二年级 · 度量几何学
羊家和小鹿家分别在大树的两边。（填写整百数）

（1）小羊家离大树约（）米, 小鹿家离大树约（）米。

（2）小羊家和小鹿家大约相距（）米，小羊家到大树比小鹿家到大树大约近（）米。

（3）某天小鹿想去小羊家找小鹿然后一起去大树下玩要, 那么小鹿到大树下大约走了多少米?
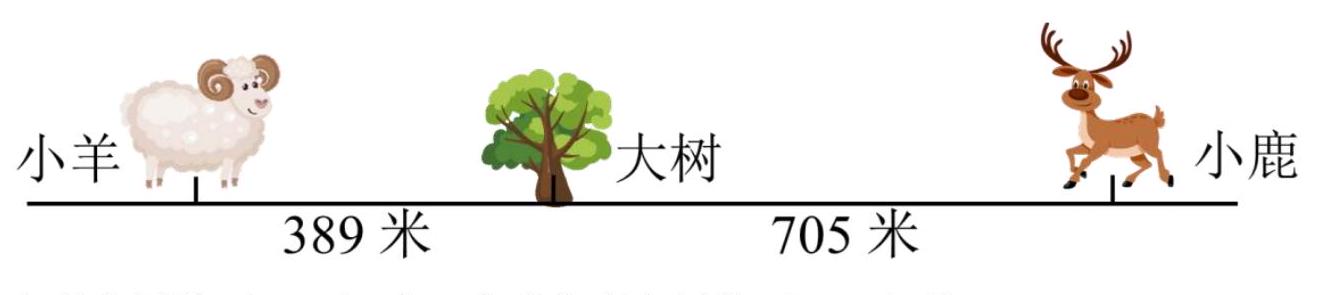
答案: (1) $400 \quad 700$

(2) 1100 300

(3) $700+400+400=1400$ (米)

答：小鹿到大树下大约走了 1400 米。